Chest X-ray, AP view. Patient: 61 years old, sex F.
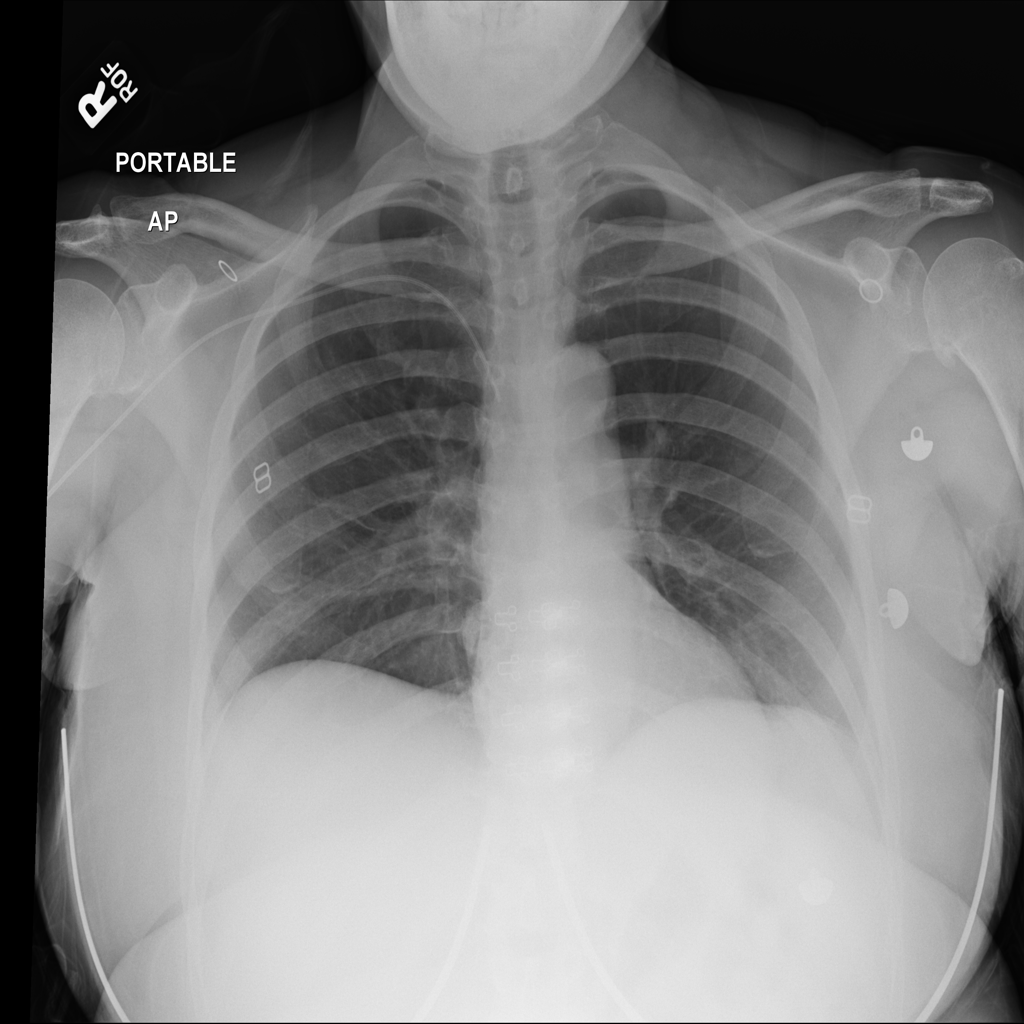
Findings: No Finding